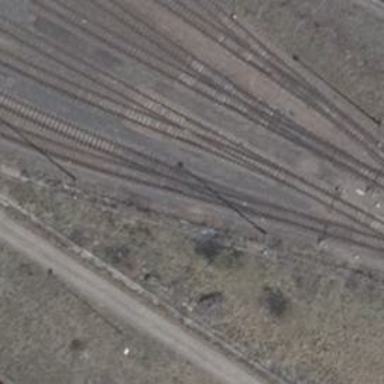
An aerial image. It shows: Railway switch.